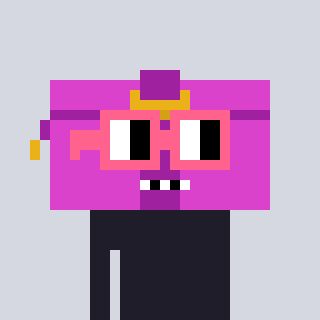
a pixel art character with square pink glasses, a clutch-shaped head and a gunk-colored body on a cool background